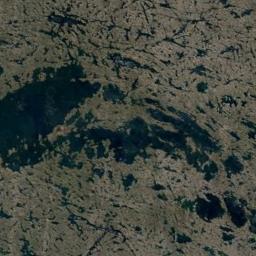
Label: wetland